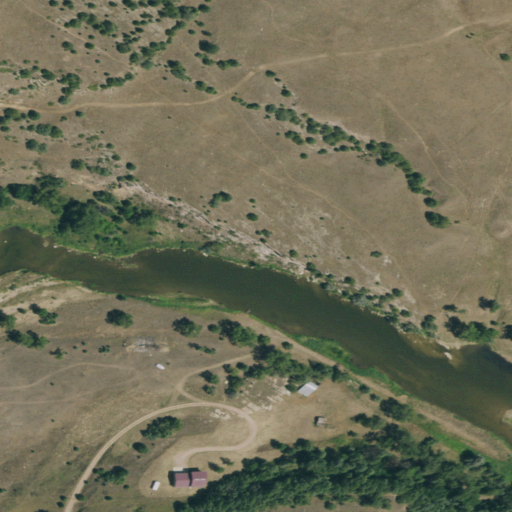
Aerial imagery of valley in South Dakota named Knapple Canyon containing grassland, shrub, open water, evergreen forest, mixed forest, herbaceous wetlands, open development, and low intensity development